Question: I want to set text of "MINS" and "SECS" on the UIPicker's selection bar as shown in the following image. How can I do this?

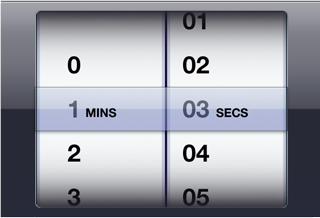
Answer: These tricks might be useful to you:
<URL>
Its just simply adding a UILabel with your text over the UIPickerView. You only need to find the right coordinates so text will be placed well.